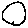
Label: circle